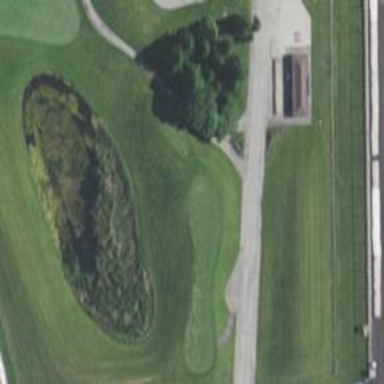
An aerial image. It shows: Path for golf carts.